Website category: sports
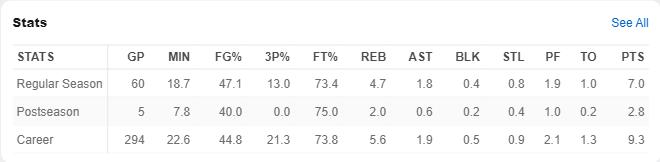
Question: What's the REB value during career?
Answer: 5.6

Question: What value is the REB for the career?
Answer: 5.6

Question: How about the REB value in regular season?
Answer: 4.7

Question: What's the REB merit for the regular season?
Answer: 4.7

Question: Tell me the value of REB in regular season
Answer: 4.7

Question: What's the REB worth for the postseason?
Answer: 2.0

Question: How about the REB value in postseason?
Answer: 2.0

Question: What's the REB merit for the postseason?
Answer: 2.0

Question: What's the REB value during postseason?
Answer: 2.0

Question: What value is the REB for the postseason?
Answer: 2.0

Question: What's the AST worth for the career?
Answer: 1.9

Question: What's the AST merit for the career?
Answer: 1.9

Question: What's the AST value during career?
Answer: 1.9

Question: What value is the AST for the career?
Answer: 1.9

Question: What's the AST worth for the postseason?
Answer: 0.6

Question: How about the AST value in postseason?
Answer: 0.6

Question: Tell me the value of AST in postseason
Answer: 0.6

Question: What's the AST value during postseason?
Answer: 0.6

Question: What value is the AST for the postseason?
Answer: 0.6

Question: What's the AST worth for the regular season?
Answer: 1.8

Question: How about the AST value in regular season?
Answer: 1.8

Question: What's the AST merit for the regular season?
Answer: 1.8

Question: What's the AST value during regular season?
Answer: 1.8

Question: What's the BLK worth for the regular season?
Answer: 0.4

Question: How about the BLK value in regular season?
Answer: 0.4

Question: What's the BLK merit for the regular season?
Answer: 0.4

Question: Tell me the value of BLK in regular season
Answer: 0.4

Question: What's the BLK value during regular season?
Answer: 0.4

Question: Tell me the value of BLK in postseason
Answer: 0.2

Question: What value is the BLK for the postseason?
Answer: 0.2

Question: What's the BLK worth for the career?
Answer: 0.5

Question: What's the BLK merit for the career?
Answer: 0.5

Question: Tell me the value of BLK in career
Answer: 0.5

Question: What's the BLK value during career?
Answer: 0.5

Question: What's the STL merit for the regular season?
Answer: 0.8

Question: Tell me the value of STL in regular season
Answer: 0.8

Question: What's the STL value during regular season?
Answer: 0.8

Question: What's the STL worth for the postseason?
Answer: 0.4

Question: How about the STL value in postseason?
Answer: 0.4

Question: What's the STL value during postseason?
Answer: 0.4

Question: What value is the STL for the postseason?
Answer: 0.4

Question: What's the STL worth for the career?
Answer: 0.9

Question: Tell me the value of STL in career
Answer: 0.9

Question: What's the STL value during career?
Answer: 0.9

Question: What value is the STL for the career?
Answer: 0.9

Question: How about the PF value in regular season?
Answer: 1.9

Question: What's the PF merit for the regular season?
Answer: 1.9

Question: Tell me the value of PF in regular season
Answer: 1.9

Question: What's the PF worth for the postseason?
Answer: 1.0

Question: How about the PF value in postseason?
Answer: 1.0

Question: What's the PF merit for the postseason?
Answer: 1.0

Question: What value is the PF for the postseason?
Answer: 1.0

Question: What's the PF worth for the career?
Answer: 2.1

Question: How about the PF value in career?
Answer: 2.1

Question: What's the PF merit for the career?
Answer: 2.1

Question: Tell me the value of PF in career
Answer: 2.1

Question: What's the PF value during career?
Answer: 2.1

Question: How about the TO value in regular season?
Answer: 1.0

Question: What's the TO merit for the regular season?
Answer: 1.0

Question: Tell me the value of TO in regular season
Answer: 1.0

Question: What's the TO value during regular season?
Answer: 1.0

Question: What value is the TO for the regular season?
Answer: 1.0

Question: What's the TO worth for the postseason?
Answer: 0.2

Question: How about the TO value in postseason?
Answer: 0.2